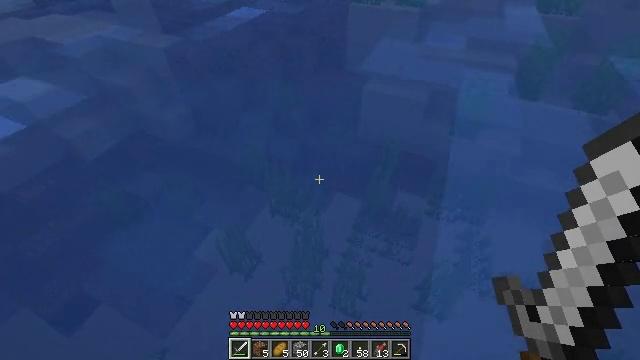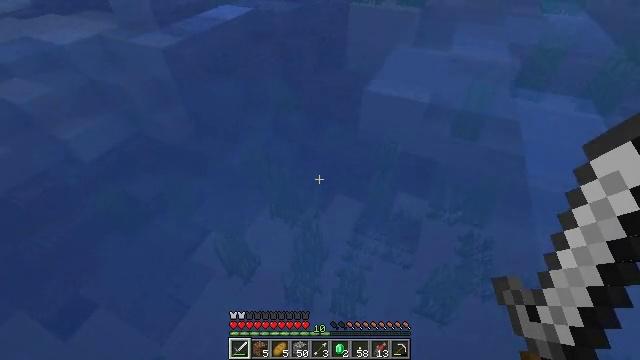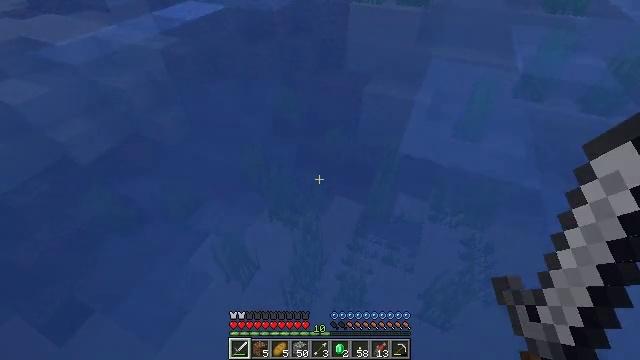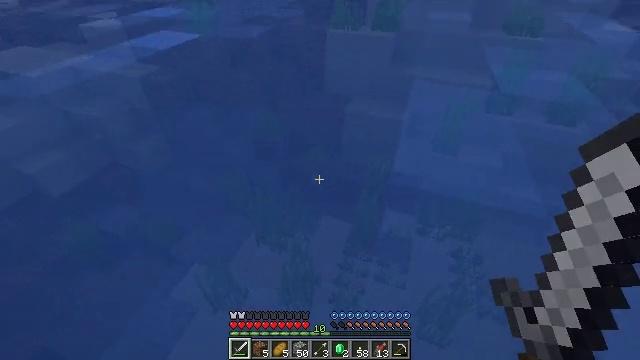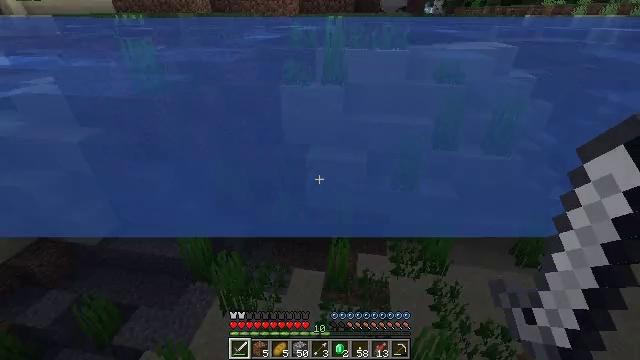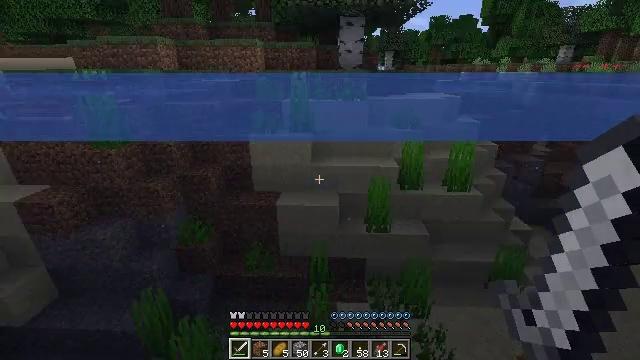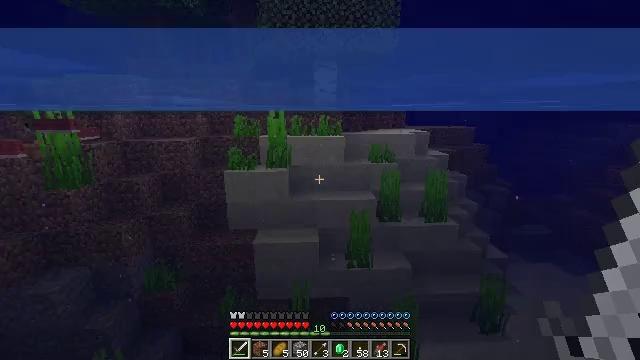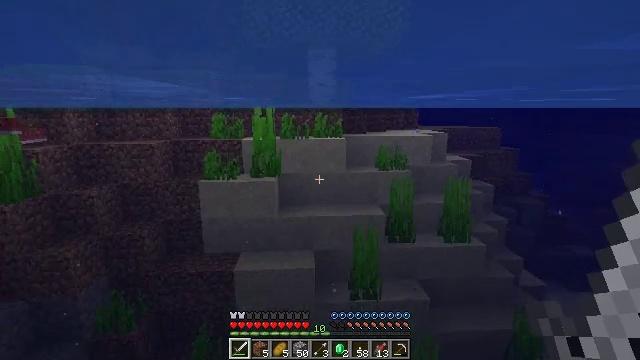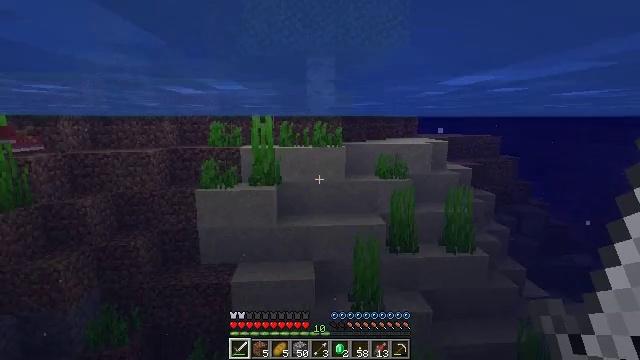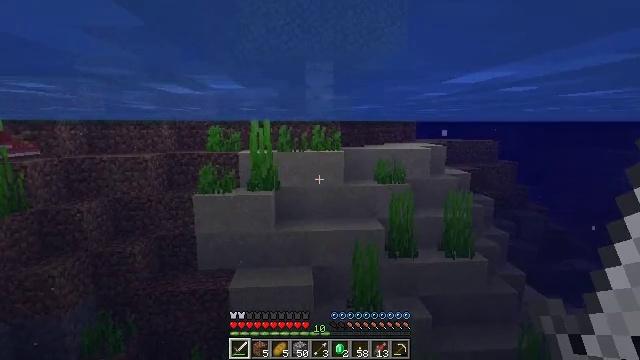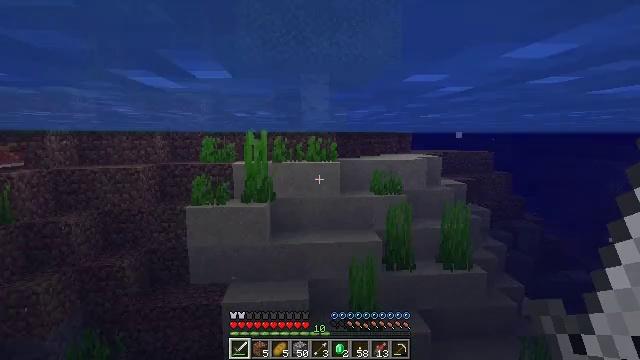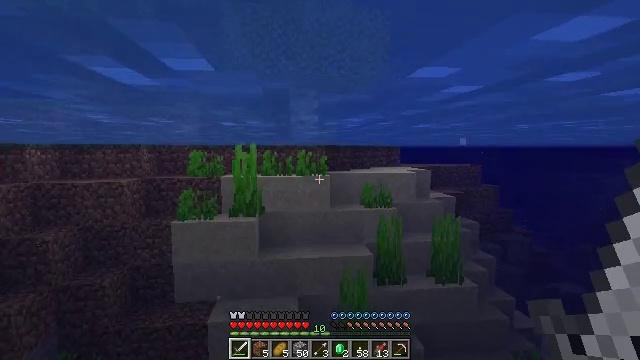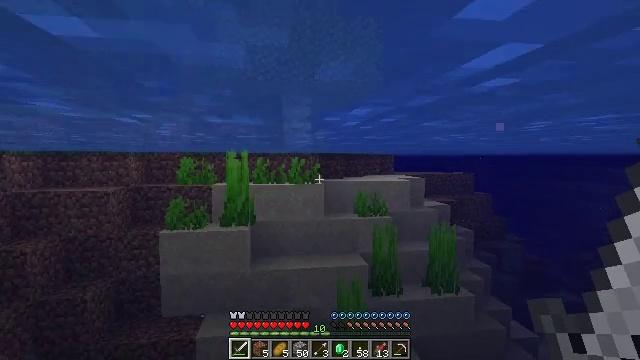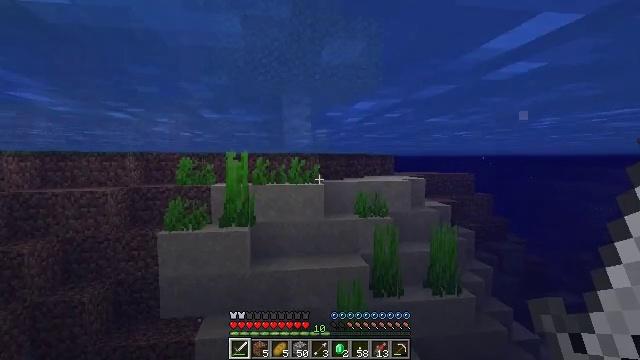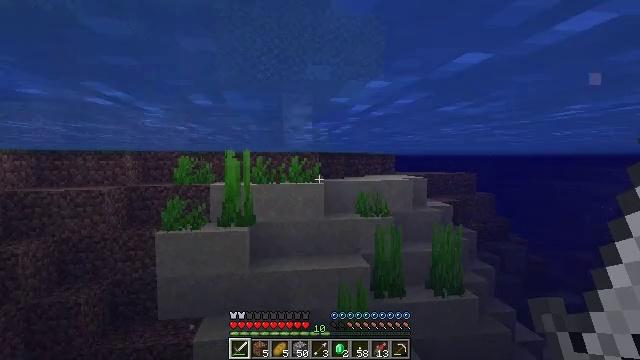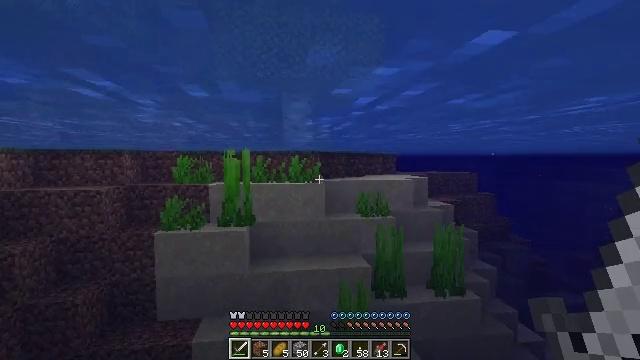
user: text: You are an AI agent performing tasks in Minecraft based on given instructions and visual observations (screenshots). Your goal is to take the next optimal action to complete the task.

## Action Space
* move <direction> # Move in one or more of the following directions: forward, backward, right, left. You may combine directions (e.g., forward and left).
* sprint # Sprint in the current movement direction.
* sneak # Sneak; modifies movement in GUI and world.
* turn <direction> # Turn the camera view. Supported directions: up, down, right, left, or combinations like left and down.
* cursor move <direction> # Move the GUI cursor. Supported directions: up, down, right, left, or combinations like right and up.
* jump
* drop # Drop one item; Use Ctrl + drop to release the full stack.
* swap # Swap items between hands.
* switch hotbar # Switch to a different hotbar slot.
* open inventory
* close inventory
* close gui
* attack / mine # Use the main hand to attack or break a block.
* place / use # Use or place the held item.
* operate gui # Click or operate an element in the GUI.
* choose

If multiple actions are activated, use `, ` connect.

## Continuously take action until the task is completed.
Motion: motion action
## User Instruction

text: Hunt fish.
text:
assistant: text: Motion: move forward
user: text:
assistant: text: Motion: move forward
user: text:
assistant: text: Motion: move forward, turn right and up
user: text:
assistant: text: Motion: move forward, turn right and up
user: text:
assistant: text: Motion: move forward, turn right and up
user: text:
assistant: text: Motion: move forward, turn right and up
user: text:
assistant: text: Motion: move forward, turn up
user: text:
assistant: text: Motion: move forward, turn up
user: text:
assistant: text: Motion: move forward
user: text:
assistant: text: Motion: move forward, turn up
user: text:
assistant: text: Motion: move forward, turn right and up
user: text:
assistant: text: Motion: move forward, turn right and up
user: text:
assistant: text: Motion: move forward
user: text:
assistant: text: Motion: move forward
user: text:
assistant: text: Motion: move forward
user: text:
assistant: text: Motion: move forward
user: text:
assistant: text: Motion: move forward
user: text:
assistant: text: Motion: move forward, turn left
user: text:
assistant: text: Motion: move forward, turn left
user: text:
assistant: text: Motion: move forward, turn left
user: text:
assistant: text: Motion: move forward, turn left
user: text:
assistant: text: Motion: move forward, turn left
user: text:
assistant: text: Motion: move forward
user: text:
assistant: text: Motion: move forward
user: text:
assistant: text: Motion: move forward
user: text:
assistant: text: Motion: move forward
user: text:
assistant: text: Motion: move forward, sprint
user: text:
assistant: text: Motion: move forward, sprint
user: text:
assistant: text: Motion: move forward, sprint
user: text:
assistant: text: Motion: move forward, sprint, turn left and up